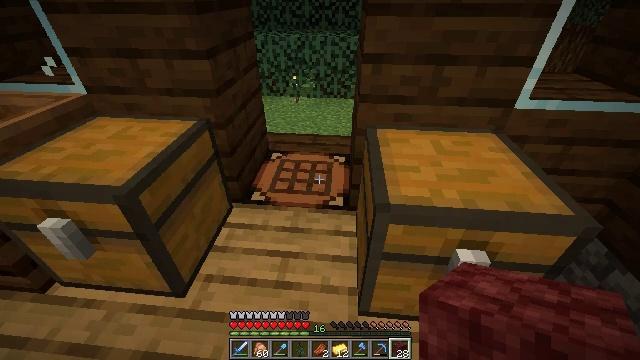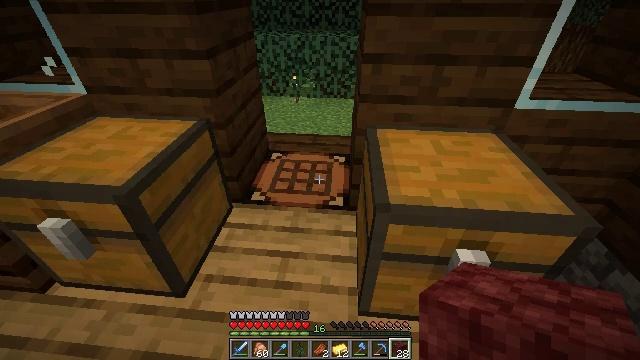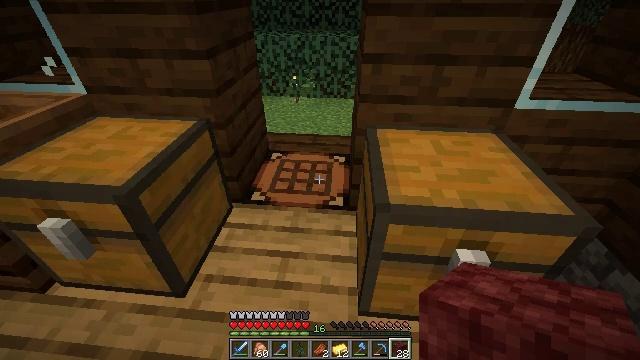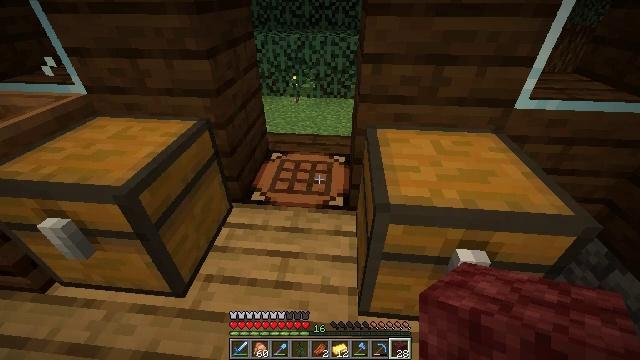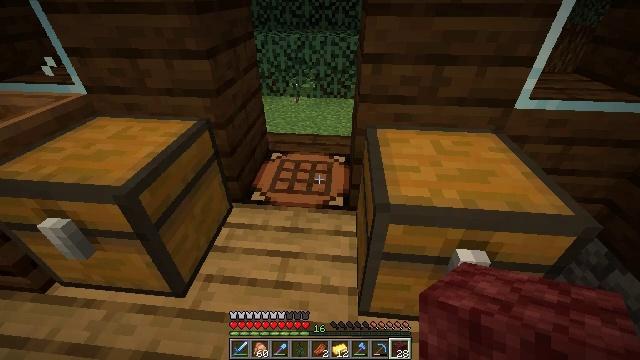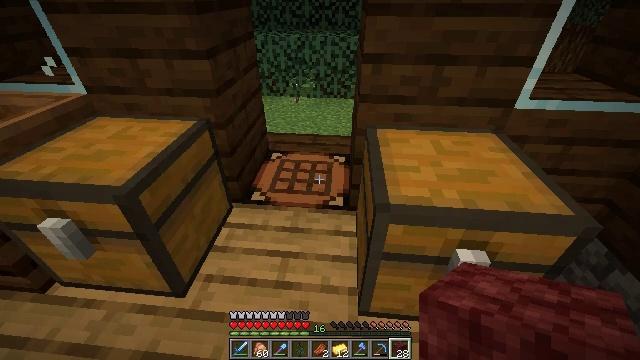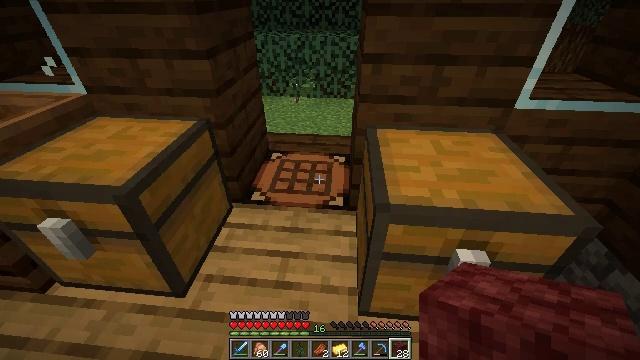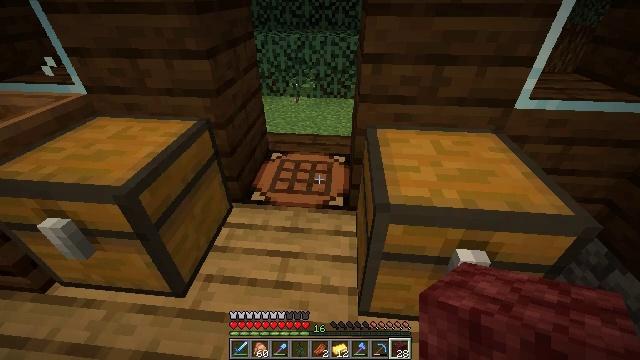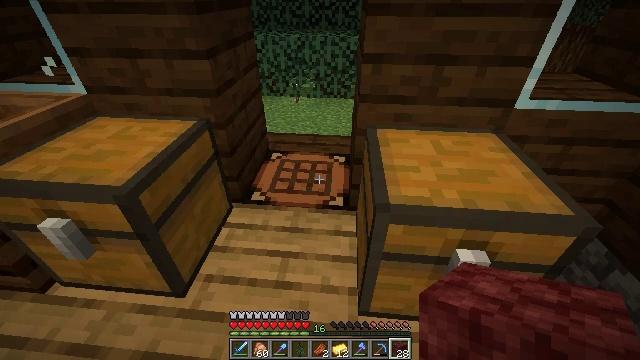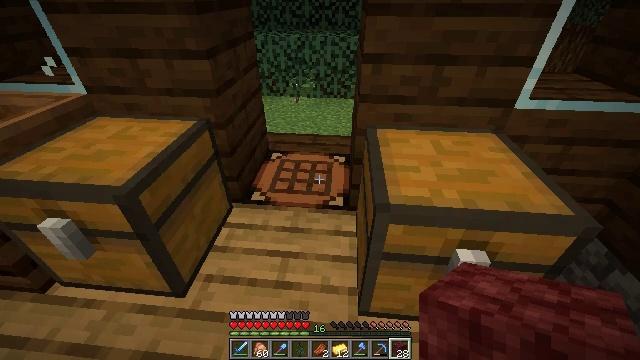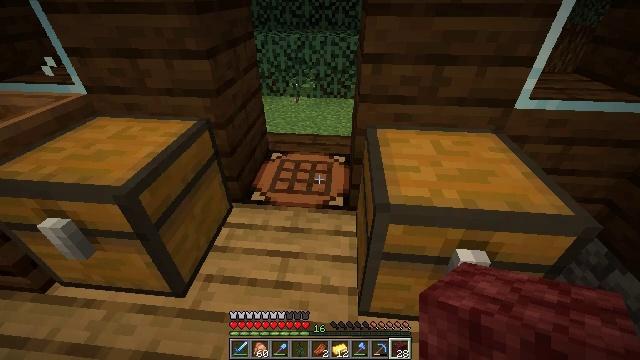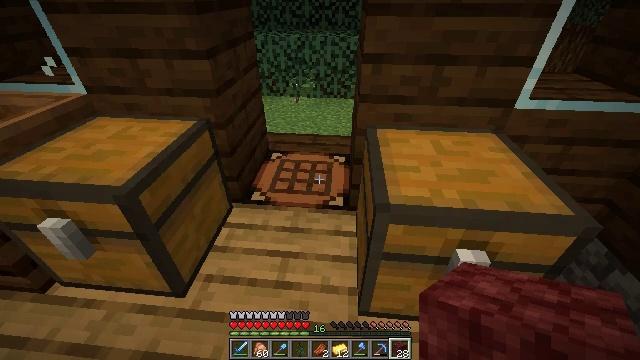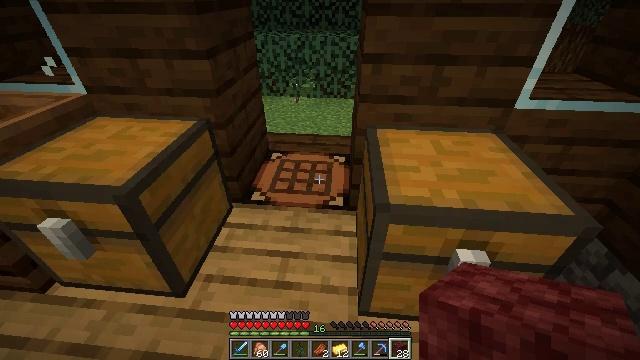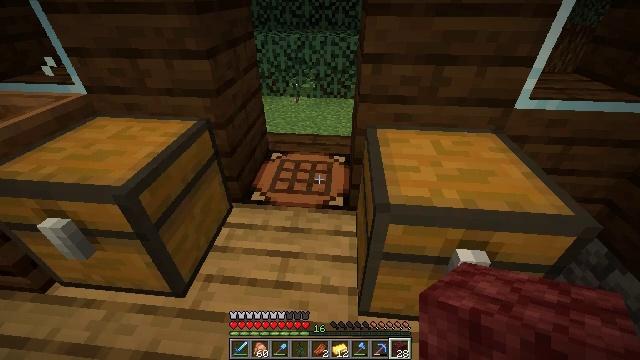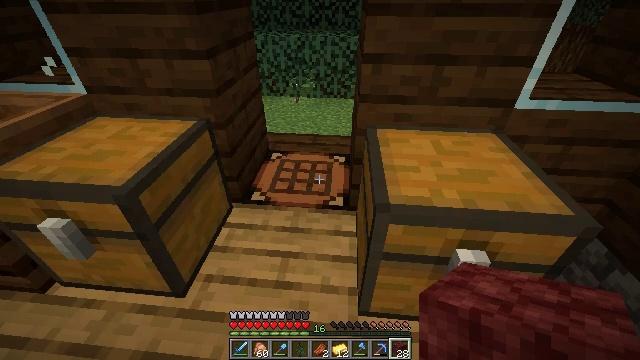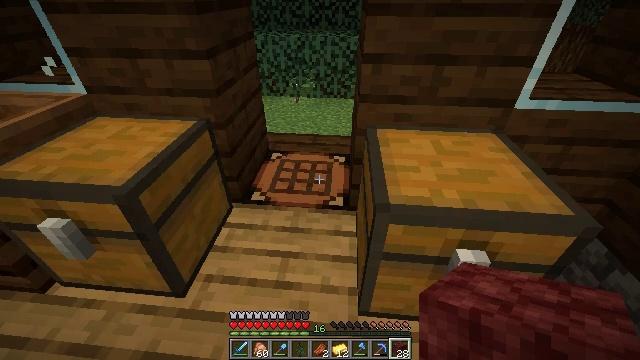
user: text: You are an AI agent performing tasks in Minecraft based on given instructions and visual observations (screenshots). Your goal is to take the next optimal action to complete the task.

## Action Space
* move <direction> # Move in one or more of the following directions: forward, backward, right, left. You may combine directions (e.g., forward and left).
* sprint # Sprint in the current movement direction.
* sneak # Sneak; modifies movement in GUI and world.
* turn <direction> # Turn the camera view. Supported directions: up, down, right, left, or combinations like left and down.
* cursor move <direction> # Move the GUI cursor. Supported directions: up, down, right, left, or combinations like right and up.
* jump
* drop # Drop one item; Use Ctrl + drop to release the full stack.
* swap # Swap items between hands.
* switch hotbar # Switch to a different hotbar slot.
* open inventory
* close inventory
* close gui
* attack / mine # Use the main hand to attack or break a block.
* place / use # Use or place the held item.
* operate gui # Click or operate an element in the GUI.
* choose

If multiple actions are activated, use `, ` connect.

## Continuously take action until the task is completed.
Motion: motion action
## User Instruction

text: Craft a powered rail.
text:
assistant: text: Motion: no_op
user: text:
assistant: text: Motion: no_op
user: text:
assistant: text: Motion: no_op
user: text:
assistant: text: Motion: no_op
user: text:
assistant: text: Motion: no_op
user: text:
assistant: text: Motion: no_op
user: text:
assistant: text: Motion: no_op
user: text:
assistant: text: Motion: no_op
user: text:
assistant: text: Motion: no_op
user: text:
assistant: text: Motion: no_op
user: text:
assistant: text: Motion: no_op
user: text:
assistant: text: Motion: no_op
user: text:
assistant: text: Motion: no_op
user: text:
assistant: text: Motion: no_op
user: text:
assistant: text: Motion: no_op
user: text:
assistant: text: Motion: no_op
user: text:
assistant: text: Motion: no_op
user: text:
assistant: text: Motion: no_op
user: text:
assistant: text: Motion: no_op
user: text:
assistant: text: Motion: no_op
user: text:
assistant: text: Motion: no_op
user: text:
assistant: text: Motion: no_op
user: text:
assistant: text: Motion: no_op
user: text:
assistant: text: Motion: no_op
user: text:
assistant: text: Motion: no_op
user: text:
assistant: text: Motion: no_op
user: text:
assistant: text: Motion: no_op
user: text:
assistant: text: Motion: no_op
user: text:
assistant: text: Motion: no_op
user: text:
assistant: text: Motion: no_op